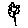
Label: flower